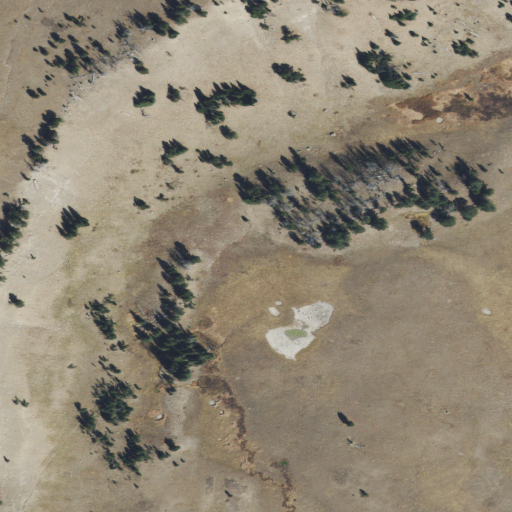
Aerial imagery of ridge(s) in Montana named Anderson Ridge containing only shrub